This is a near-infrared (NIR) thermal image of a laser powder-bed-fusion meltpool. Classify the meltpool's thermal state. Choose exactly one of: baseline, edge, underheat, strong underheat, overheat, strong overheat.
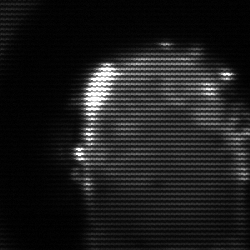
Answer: baseline